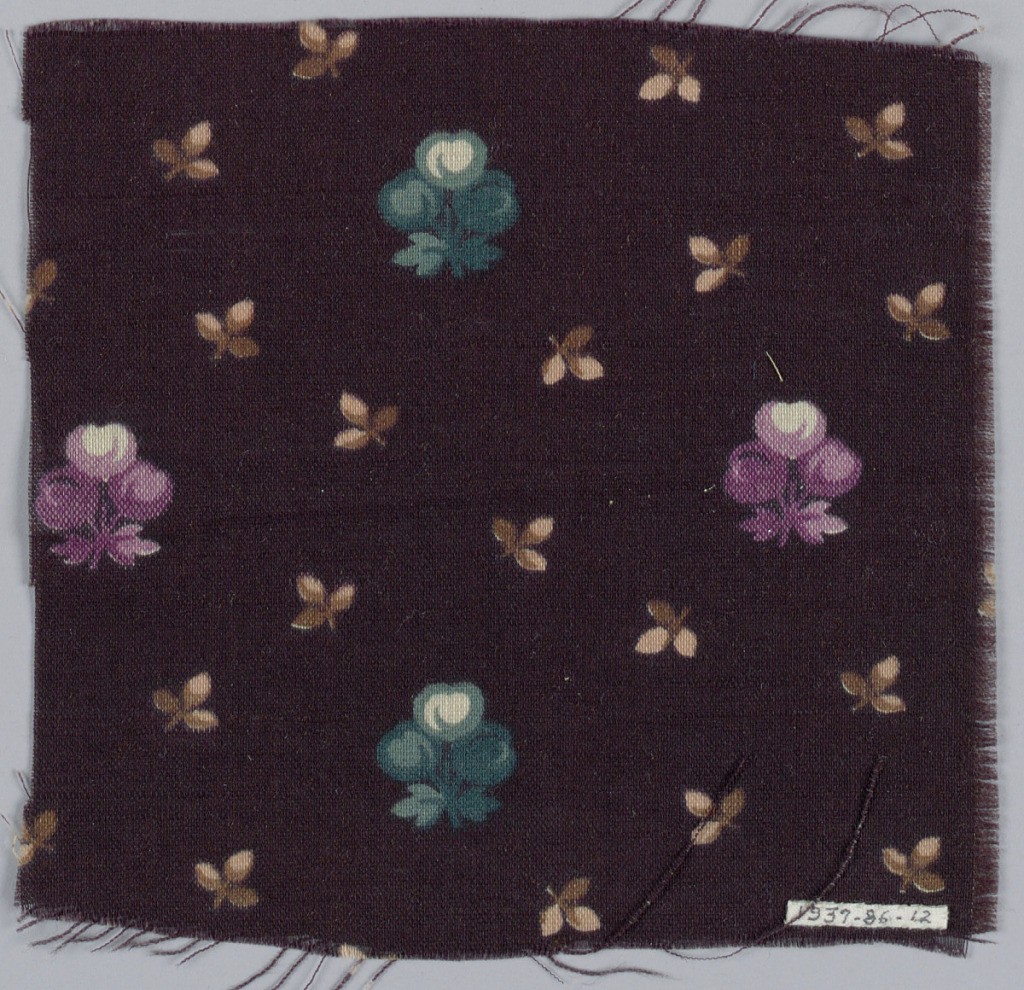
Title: Fragment
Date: late 19th century
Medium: wool, cotton Techinque: printed on plain weave
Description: Dark brown ground with powdered design of trefoil in light browns and three berries (?) and leaves in green, purple and white.